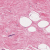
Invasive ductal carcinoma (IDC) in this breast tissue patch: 0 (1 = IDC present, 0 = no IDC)